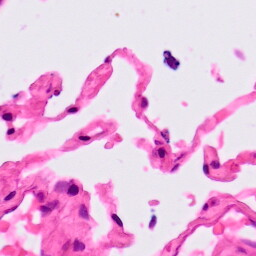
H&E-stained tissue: Lung